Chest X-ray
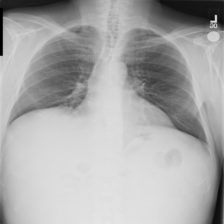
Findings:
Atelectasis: negative
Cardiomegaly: negative
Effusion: negative
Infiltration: negative
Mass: negative
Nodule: negative
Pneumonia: negative
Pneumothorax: negative
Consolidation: negative
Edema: negative
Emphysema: negative
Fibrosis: negative
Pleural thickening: negative
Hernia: negative